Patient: sex M, age 50
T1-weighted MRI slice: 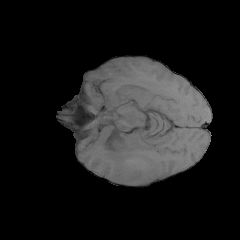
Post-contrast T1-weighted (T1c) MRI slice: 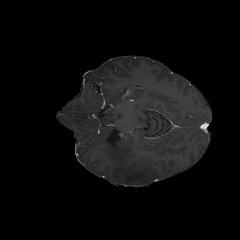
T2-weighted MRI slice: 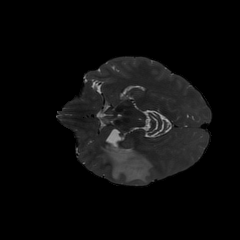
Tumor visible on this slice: yes
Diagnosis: Glioblastoma, IDH-wildtype
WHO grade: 4